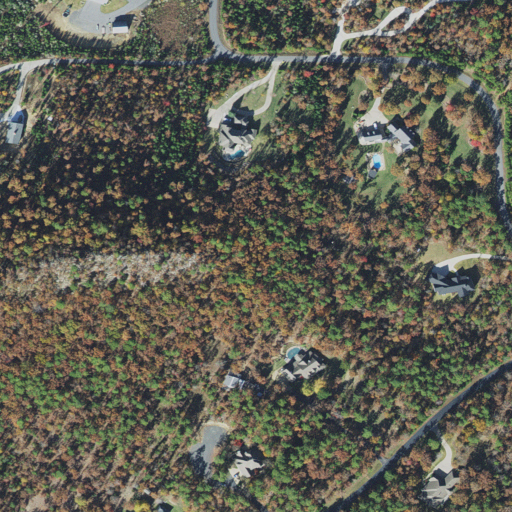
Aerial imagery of mountain in Arkansas named Grindstone Mountain containing deciduous forest, shrub, open development, low intensity development, mixed forest, grassland, medium intensity development, and evergreen forest